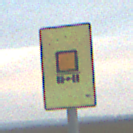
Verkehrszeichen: KennzeichnungspflichtigeFahrzeugeGefaehrlicheGueterOhnePfeilsymbol
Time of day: SunriseSunset
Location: Outdoor (RoadRail)
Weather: PartlyCloudy
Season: NotSpecified
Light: Natural